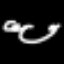
Label: squiggle